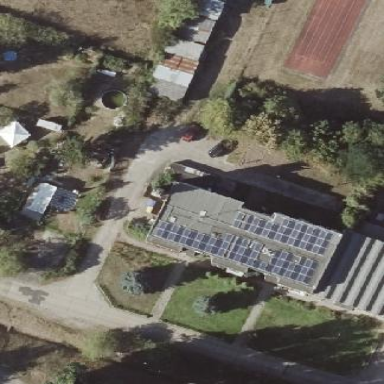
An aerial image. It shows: Farmyard area.